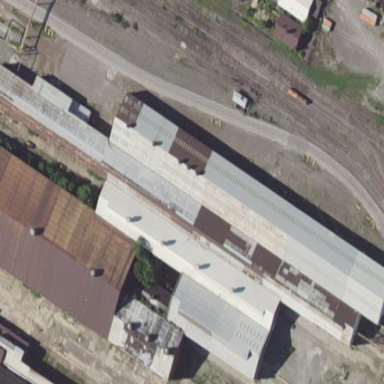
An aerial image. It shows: Industrial building.